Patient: sex M, age 25
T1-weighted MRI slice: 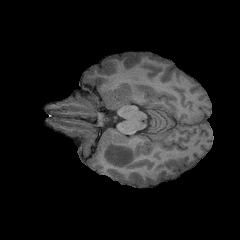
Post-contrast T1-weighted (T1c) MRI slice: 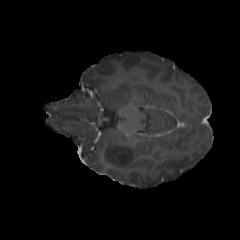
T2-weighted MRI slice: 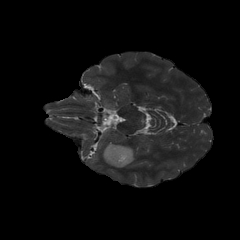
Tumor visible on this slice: yes
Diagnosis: Astrocytoma, IDH-mutant
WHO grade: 2